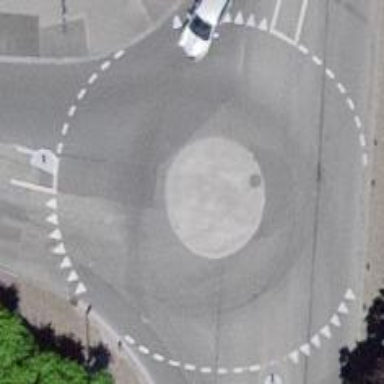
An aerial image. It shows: Mini roundabout on the road.